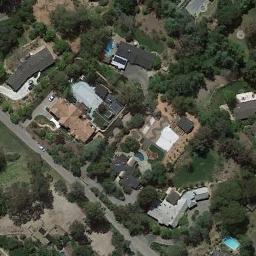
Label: medium_residential